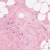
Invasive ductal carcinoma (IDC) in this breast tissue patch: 0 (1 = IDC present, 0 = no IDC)